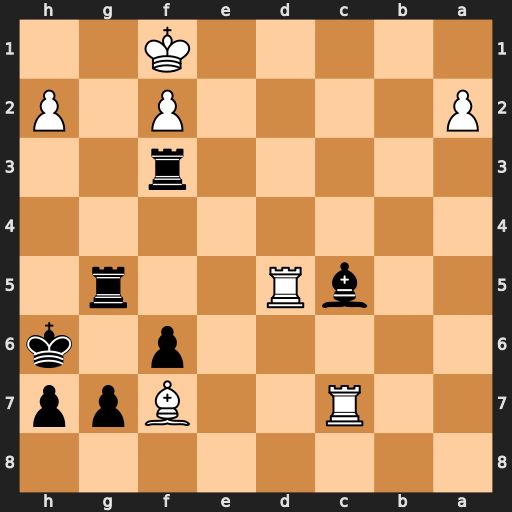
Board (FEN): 8/2R2Bpp/5p1k/2bR2r1/8/5r2/P4P1P/5K2
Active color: b
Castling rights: -
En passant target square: -
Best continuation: Rxf2+ Ke1 Rg1#